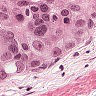
Metastatic tissue present: yes